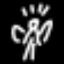
Label: angel